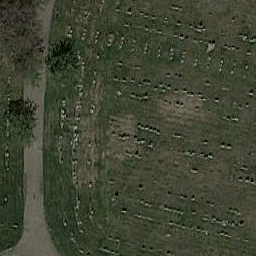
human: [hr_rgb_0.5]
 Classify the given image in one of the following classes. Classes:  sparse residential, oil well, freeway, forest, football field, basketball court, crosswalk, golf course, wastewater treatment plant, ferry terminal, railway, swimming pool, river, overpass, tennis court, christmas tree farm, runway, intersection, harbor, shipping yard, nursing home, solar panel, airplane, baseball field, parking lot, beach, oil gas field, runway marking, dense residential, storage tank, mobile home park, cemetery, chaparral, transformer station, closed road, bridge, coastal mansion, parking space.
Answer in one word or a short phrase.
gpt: cemetery